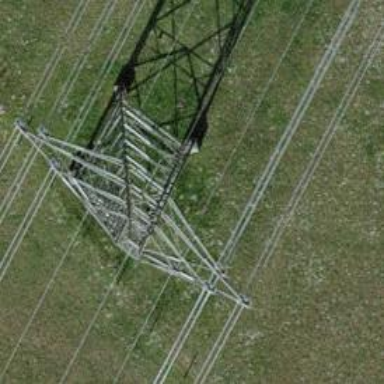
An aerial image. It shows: Power tower.